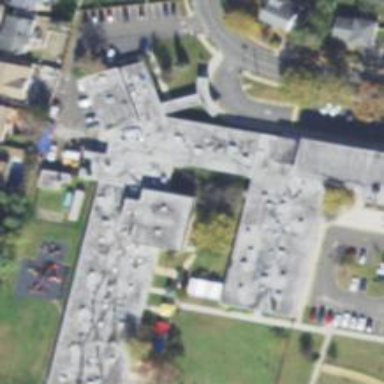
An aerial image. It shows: School.